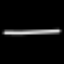
Label: line